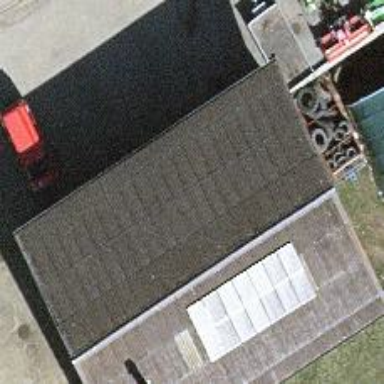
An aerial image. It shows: Car repair shop providing dealer and repair services.